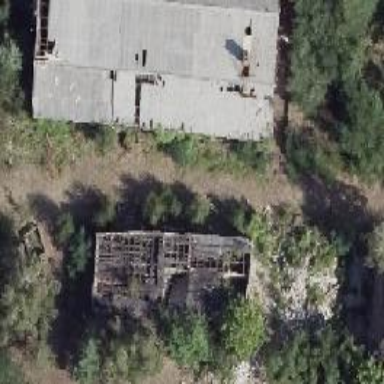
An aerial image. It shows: Abandoned railway yard.